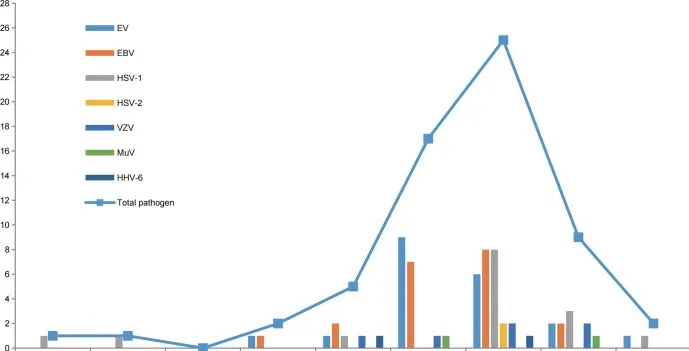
The cumulative number of non-JE cases with confirmed pathogens in the Sichuan province of China, monthly (2012-2022).
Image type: chart (chart)